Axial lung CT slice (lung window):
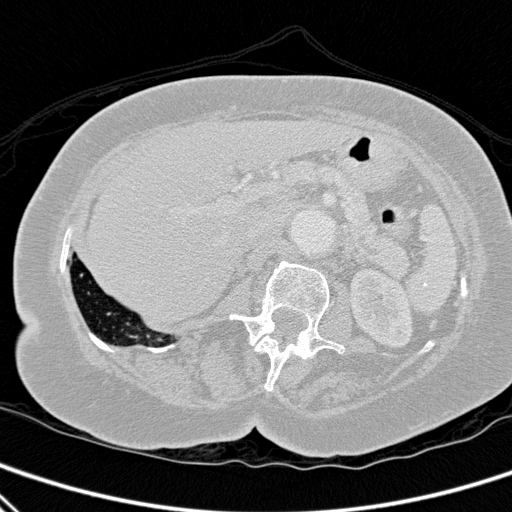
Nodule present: no